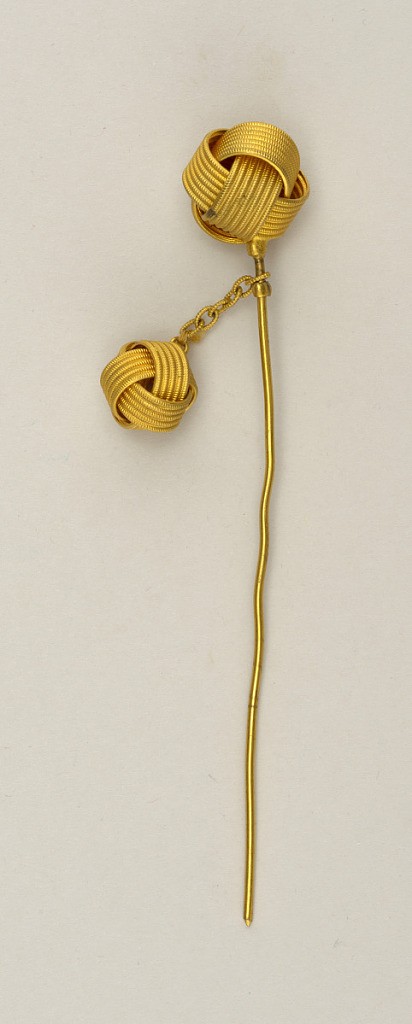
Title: Cap ornament
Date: mid-19th century
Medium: Gold
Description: Three broad bands interlocked to form a ball-shaped ornament, at top of a pin; similar, smaller ball attached by ashort chain.  Forms a pair with 1916-29-59.